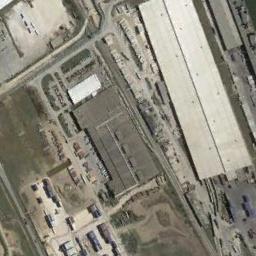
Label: industrial_area